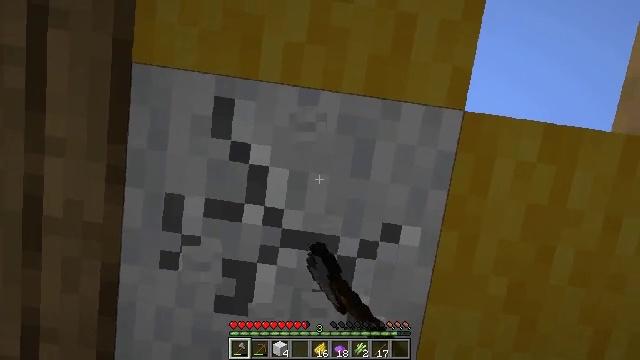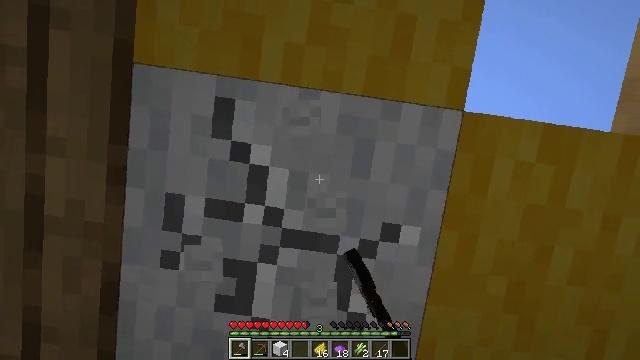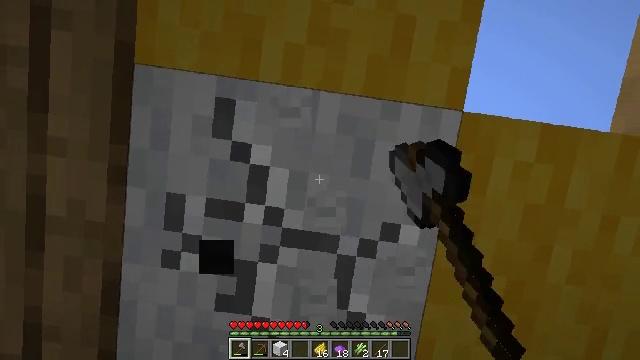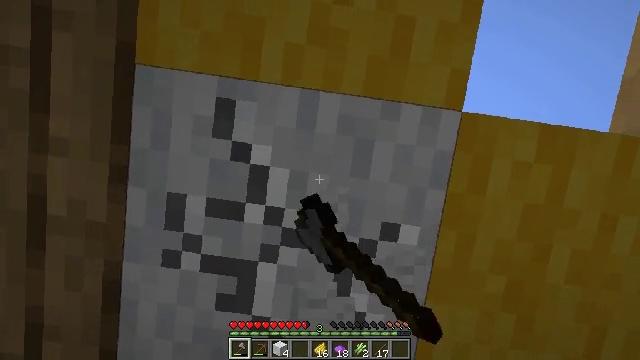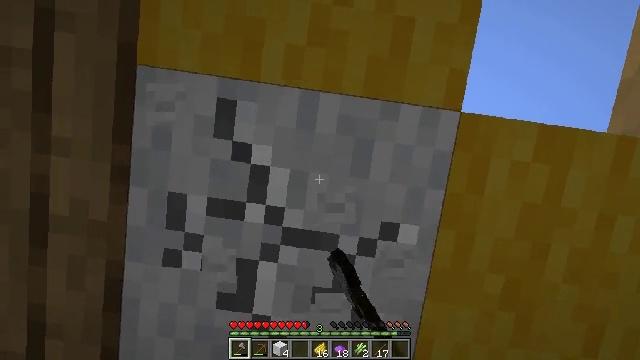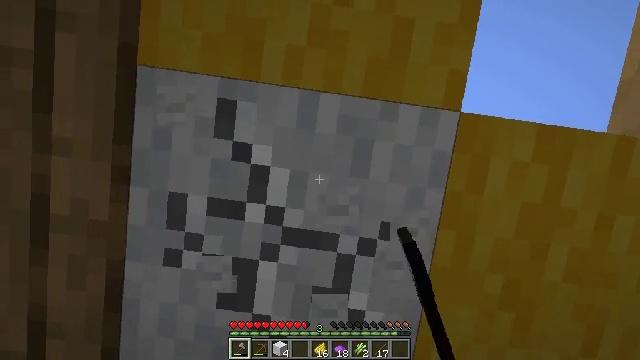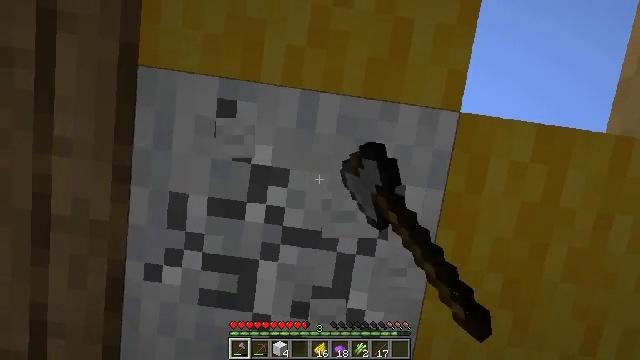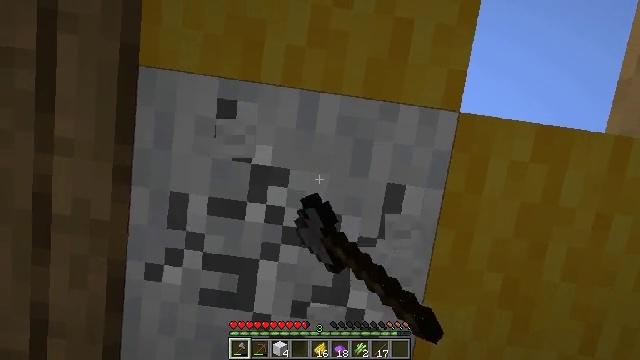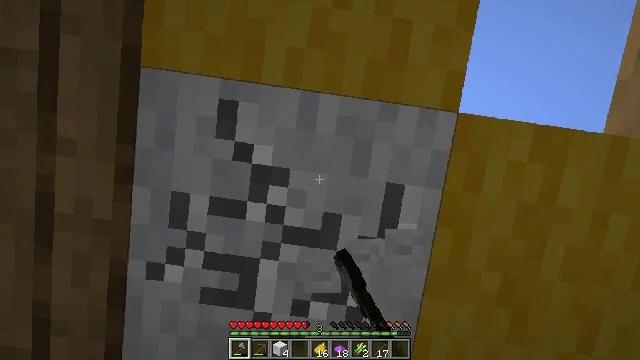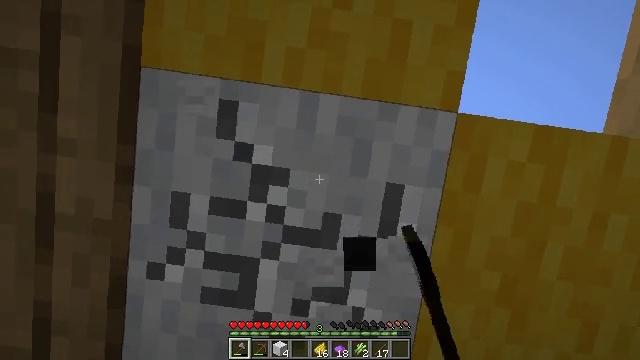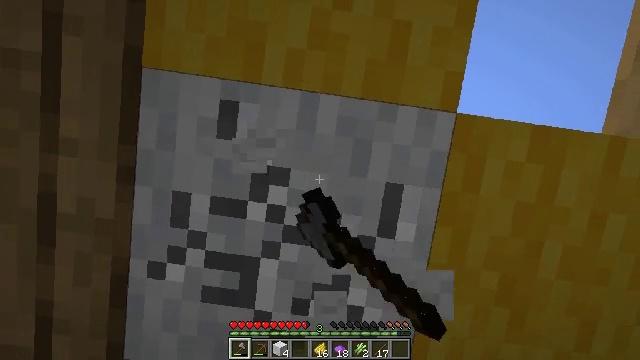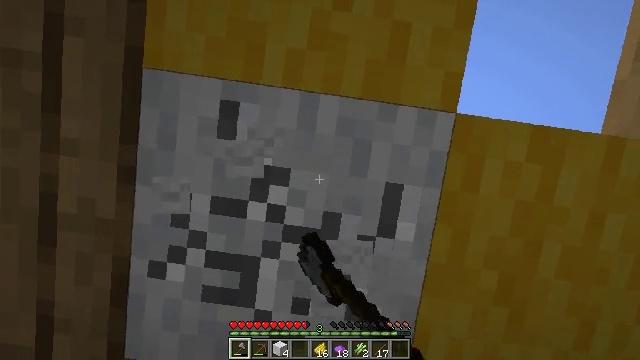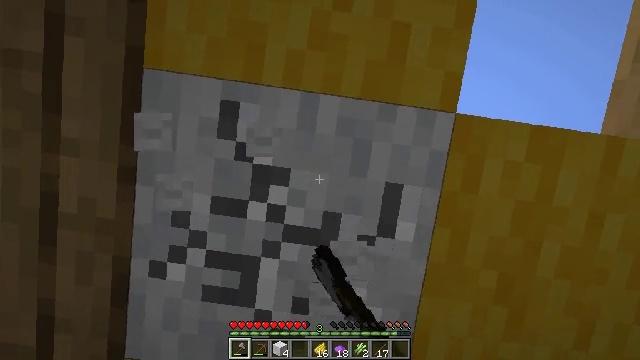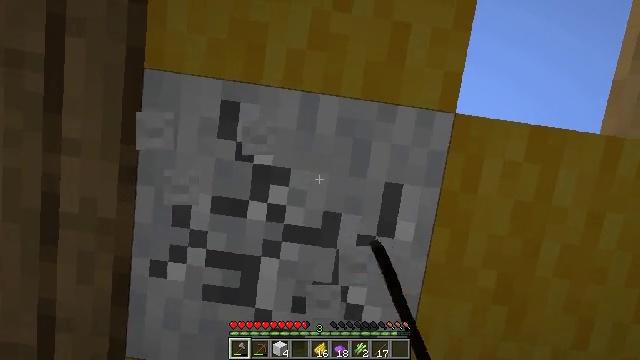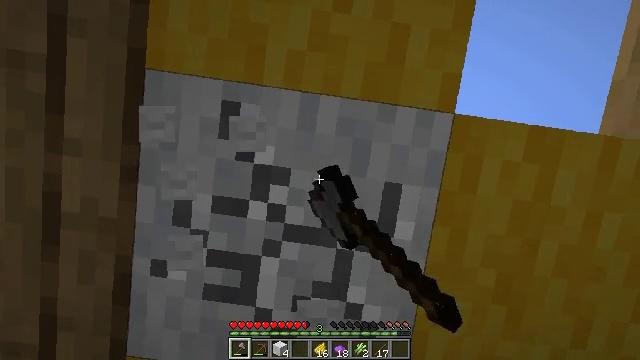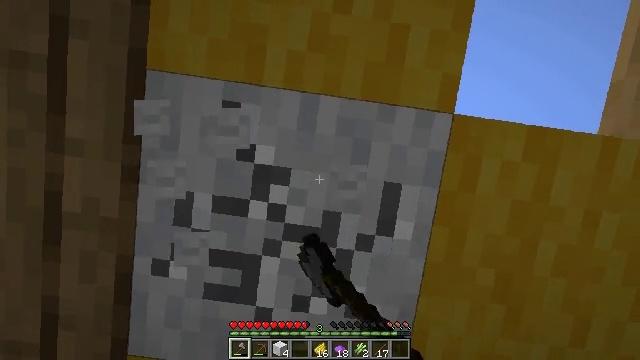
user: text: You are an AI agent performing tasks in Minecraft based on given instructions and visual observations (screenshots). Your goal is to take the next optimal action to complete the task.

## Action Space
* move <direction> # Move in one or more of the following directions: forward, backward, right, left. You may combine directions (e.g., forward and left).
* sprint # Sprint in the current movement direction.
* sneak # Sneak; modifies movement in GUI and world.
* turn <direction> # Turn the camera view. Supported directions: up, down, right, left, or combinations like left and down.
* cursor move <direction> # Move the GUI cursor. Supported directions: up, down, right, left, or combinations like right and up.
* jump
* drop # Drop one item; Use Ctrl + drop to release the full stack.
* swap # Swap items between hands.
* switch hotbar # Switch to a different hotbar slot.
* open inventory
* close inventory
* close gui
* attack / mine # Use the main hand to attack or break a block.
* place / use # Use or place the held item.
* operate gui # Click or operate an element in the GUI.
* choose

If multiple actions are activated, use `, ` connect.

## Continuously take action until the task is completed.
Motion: motion action
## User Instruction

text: Attack the white wool to collect it.
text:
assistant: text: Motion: attack / mine
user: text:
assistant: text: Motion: attack / mine
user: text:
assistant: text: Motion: attack / mine
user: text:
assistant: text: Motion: attack / mine
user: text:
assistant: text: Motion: attack / mine
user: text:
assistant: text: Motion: attack / mine
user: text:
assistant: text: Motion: attack / mine
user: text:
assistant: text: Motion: attack / mine
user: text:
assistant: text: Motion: attack / mine
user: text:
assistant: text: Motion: attack / mine
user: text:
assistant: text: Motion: attack / mine
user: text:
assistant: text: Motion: attack / mine
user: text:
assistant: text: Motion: attack / mine
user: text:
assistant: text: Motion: attack / mine
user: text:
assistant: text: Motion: attack / mine
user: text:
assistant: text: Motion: attack / mine
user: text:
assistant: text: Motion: attack / mine
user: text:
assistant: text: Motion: attack / mine
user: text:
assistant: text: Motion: attack / mine
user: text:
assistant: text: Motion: attack / mine
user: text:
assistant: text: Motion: attack / mine
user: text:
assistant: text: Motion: attack / mine
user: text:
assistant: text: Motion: attack / mine
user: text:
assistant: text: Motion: attack / mine
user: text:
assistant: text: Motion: attack / mine
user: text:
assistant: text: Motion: attack / mine
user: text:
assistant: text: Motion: attack / mine
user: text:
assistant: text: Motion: attack / mine
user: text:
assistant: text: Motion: attack / mine
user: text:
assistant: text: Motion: attack / mine